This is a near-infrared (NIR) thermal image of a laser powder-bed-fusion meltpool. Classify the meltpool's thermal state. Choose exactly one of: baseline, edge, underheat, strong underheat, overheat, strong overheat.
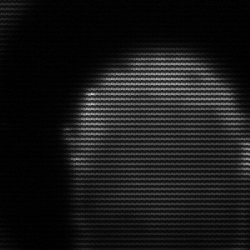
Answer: edge